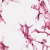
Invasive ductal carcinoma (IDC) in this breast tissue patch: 0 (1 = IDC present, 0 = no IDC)